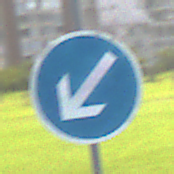
Verkehrszeichen: VorgeschriebeneVorbeifahrtLinks
Umgebung: Outdoor, Suburban
Tageszeit: MorningAfternoon
Wetter: PartlyCloudy
Licht: Natural
Jahreszeit: NotSpecified
Kontrast: HighContrast